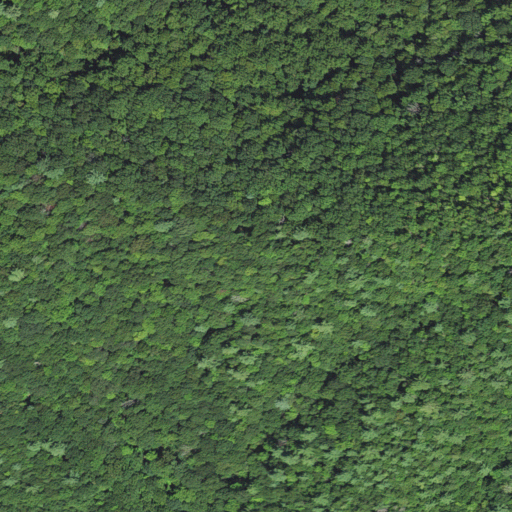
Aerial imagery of gap in North Carolina named Carver Gap containing deciduous forest, mixed forest, and evergreen forest